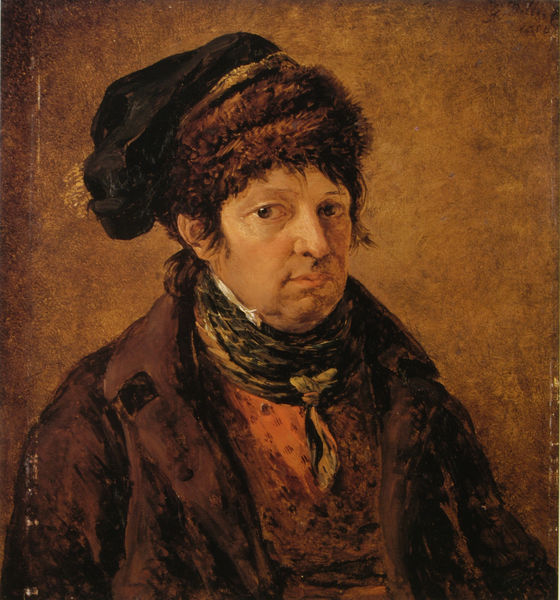
Titel: Bildnis eines Mannes mit Mütze
Künstler: Johann Georg von Dillis
Institution: (Privatbesitz)
Schlagwörter: dunkel, gemälde, mann, schatten, weiß, gelb, grün, ocker, sitzen, braun, brust, frau, frisur, haar, hell, hintergrund, hut, licht, mund, nase, ohr, orange, profil, schwarz, stirn, blick, rot, schal, tuch, beige, malerei, anzug, bart, hemd, jacke, jung, kappe, mütze, wand, arm, augen, falten, gesicht, knoten, kragen, mensch, pelz, rembrandt, ärmel, bildnis, blicken, innenraum, niederlande, portrait, porträt, öl, auge, gold, haare, interieur, mantel, realismus, reich, kinn, lippen, locken, fell, kopfbedeckung, wangen, warm, violett, herbst, winter, oliv, dick, krawatte, ernst, artiste, brauen, france, halstuch, homme, pupillen, serieux, yeux, bauch, knöpfe, revers, weste, abbild, bauer, punkte, kälte, plastisch, chapeau, selbstbildnis, doppelkinn, portät, halbporträt, wams, tonig, grünlich, luther, fellmütze, pelzmütze, pullover, cheveux, peinture, unglücklich, manet, scharf, veste, autoportrait, fond, stoppelbart, regard, francais, brauner mantel, schmuddelig, ausshcnitt, intime, prtait, struppih, kjhgkgh, mhvjhgjm, jbmnbm, gedeckte farbe, weißes hemdspitze, kappe mit pelz, serieuese